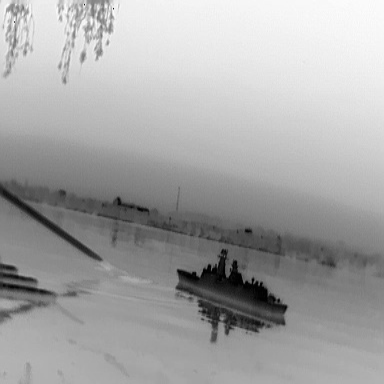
There is a warship in the infrared image.